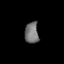
Tissue: lung
Cell type: Fibroblasts
Senescence score: 0.6517
Nuclear area (px): 292
Mean DAPI intensity: 114.144